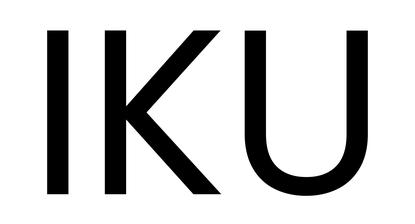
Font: Poppins-Regular